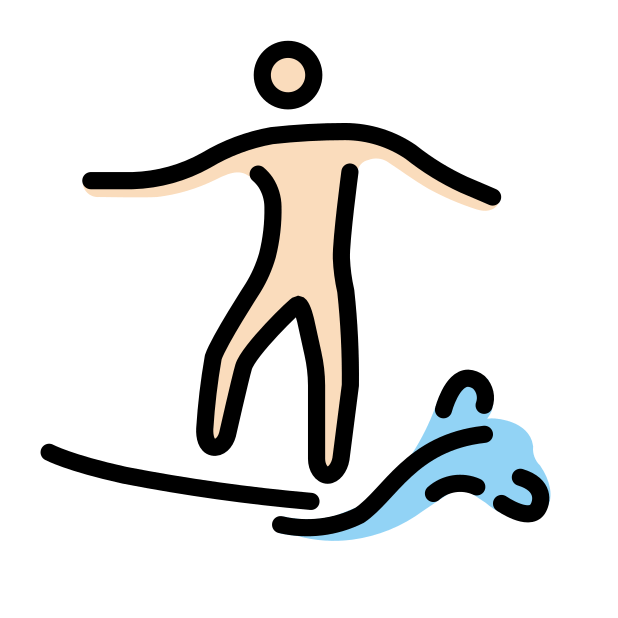
man surfing: light skin tone